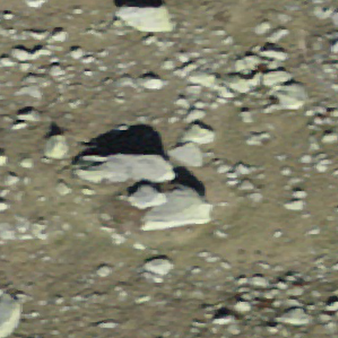
Label: bouldering_area